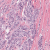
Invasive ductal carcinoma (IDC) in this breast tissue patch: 1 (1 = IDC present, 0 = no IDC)